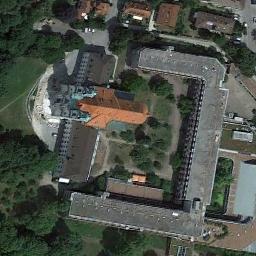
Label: church